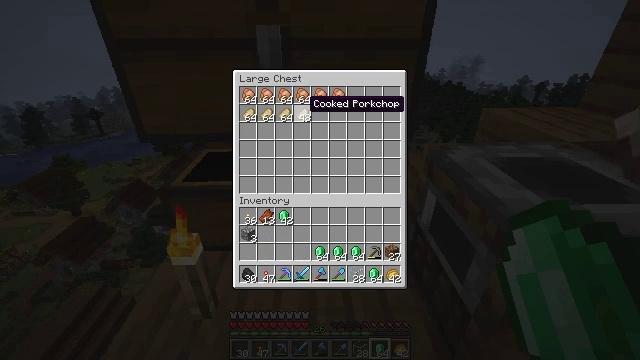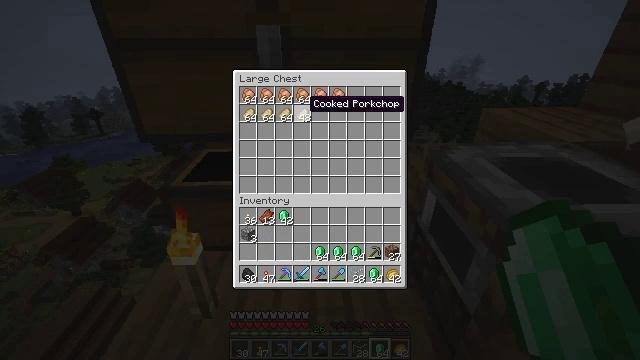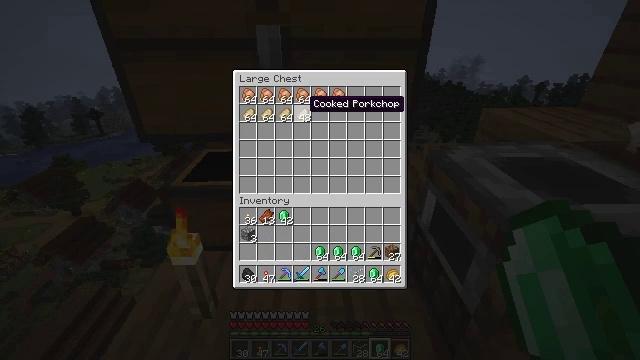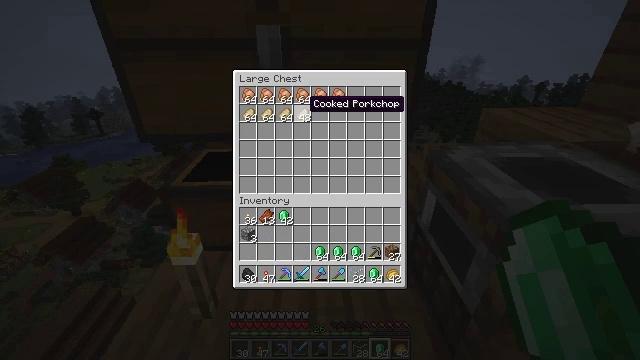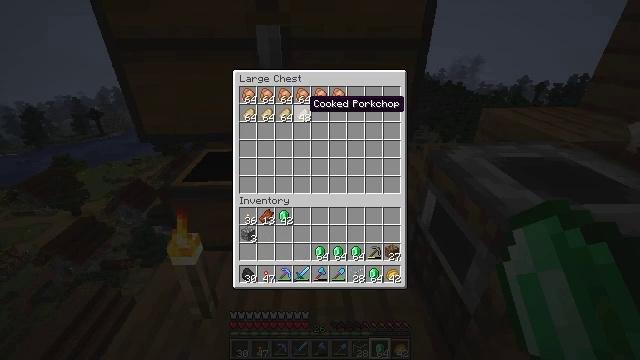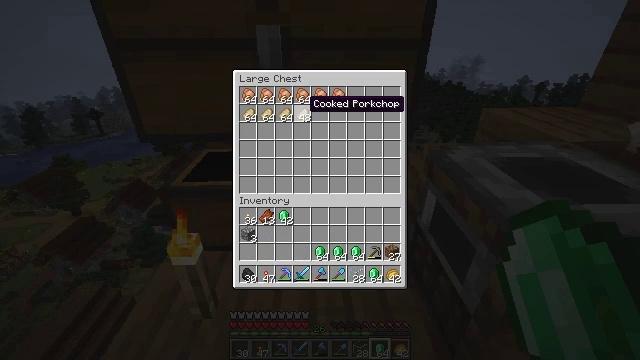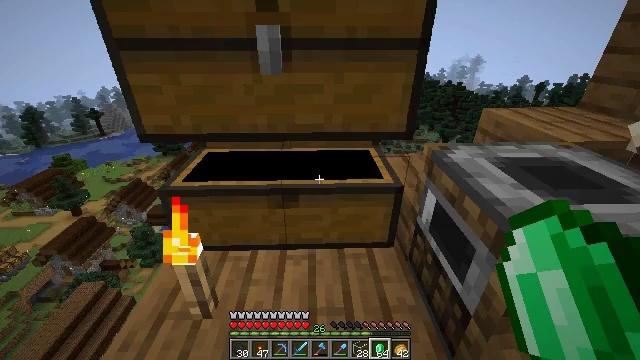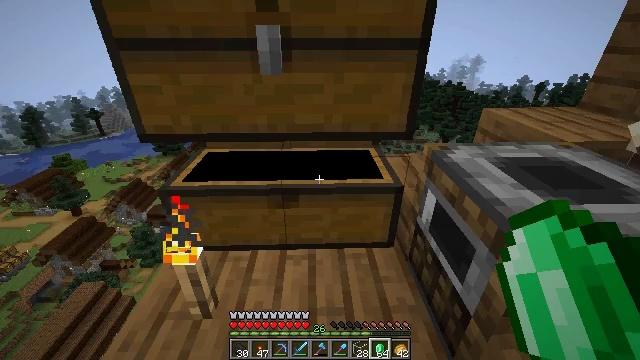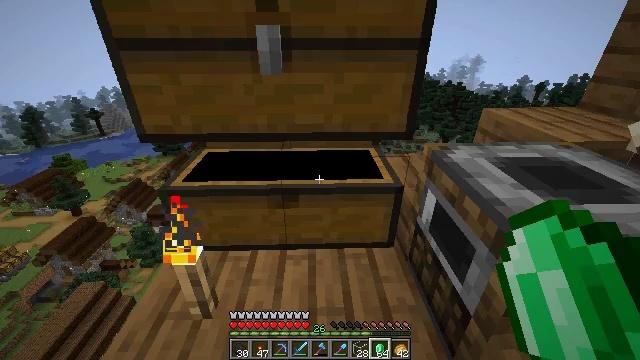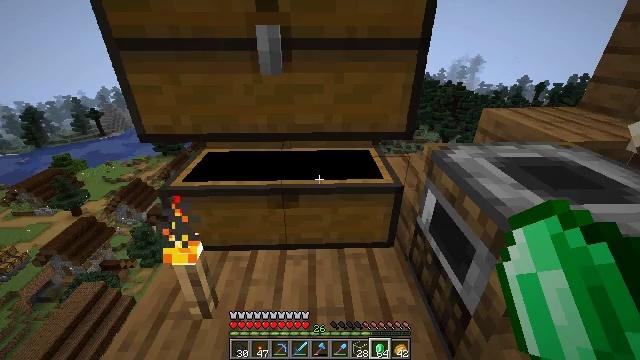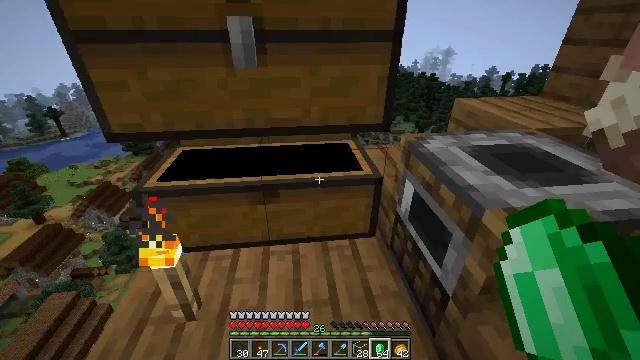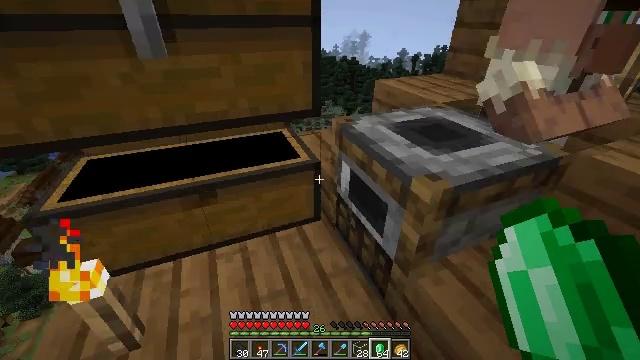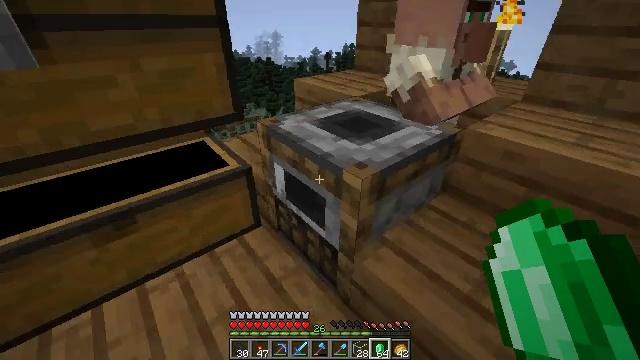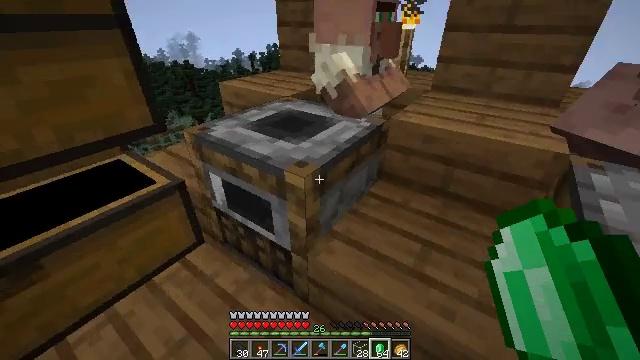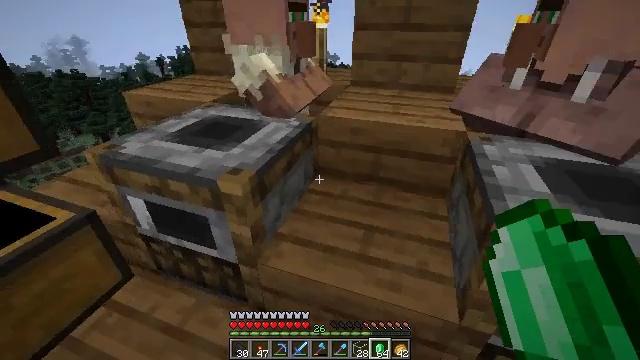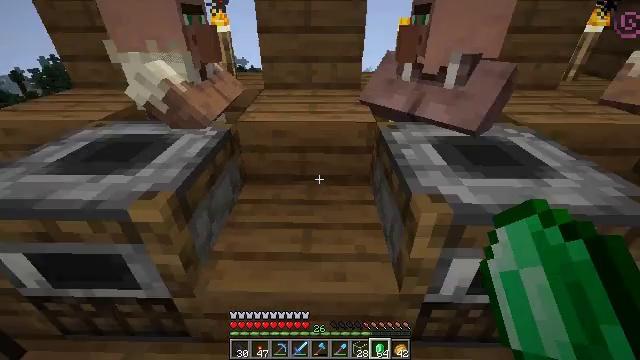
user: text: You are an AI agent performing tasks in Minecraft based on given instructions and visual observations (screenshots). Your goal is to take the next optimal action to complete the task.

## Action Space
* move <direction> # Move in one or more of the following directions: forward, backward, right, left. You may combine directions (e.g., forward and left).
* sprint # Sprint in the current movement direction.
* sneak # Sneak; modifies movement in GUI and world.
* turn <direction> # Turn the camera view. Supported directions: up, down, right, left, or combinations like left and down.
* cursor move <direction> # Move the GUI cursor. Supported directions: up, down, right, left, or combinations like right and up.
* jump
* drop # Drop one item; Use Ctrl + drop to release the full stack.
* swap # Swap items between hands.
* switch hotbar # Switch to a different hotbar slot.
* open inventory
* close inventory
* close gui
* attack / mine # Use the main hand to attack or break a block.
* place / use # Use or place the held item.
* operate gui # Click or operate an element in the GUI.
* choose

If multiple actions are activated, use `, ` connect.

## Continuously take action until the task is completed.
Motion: motion action
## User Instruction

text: Combine ingredients at the crafting table to get rabbit stew.
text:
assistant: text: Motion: no_op
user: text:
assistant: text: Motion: no_op
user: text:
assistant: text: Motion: no_op
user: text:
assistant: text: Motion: no_op
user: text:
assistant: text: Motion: no_op
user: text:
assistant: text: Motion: no_op
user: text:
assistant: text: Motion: close gui
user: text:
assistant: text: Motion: no_op
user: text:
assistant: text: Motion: no_op
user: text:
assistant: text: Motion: turn right and down
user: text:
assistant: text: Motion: turn right and down
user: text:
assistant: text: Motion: turn right
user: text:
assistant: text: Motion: turn right
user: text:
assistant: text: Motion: turn right
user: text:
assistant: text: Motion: turn right
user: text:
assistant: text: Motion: turn right and up
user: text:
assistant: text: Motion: turn right
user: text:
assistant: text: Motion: no_op
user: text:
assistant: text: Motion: no_op
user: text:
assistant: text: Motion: no_op
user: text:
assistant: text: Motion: no_op
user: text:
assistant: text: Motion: turn left and up
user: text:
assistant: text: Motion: turn left and up
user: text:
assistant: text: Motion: turn left and up
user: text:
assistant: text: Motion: turn left and up
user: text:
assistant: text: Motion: turn up
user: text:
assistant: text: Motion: turn up
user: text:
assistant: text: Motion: no_op
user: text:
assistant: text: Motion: turn left
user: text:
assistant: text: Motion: no_op